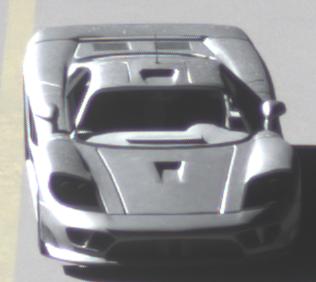
Make: Saleen
Model: S7
Detailed model: -
Model produced from: 2000
Model produced until: 2008
Doors: 2
Color: white
Road condition: wet road
Daytime: morning or afternoon
Contrast: high contrast